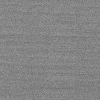
Atmospheric dust classification: dusty